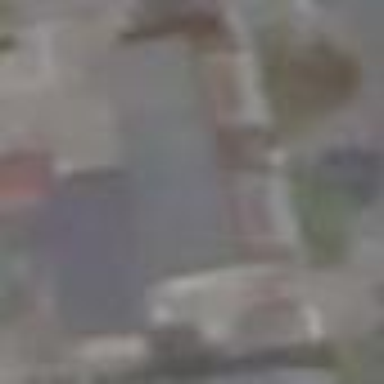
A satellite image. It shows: School.